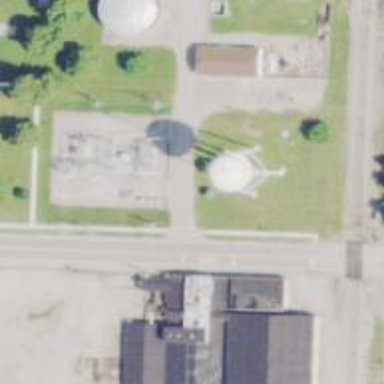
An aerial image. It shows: Water tower that is man-made.